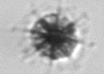
Label: Acantharia